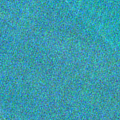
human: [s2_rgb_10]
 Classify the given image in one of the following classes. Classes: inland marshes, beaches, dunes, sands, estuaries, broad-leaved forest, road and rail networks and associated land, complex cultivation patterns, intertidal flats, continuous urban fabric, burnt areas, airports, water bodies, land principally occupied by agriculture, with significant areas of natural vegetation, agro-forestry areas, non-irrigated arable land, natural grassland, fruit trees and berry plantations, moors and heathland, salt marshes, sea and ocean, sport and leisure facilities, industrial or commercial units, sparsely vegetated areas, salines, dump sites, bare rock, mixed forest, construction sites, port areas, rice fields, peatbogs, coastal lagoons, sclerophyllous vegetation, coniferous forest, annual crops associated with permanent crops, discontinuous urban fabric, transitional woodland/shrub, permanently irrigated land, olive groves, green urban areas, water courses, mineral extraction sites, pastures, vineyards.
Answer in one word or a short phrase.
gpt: sea and ocean